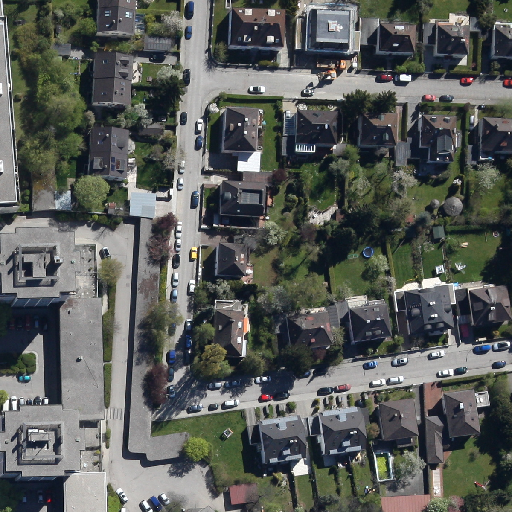
Referring expression: light-duty vehicle driving on the road